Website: home-depot
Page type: delivery-shipping
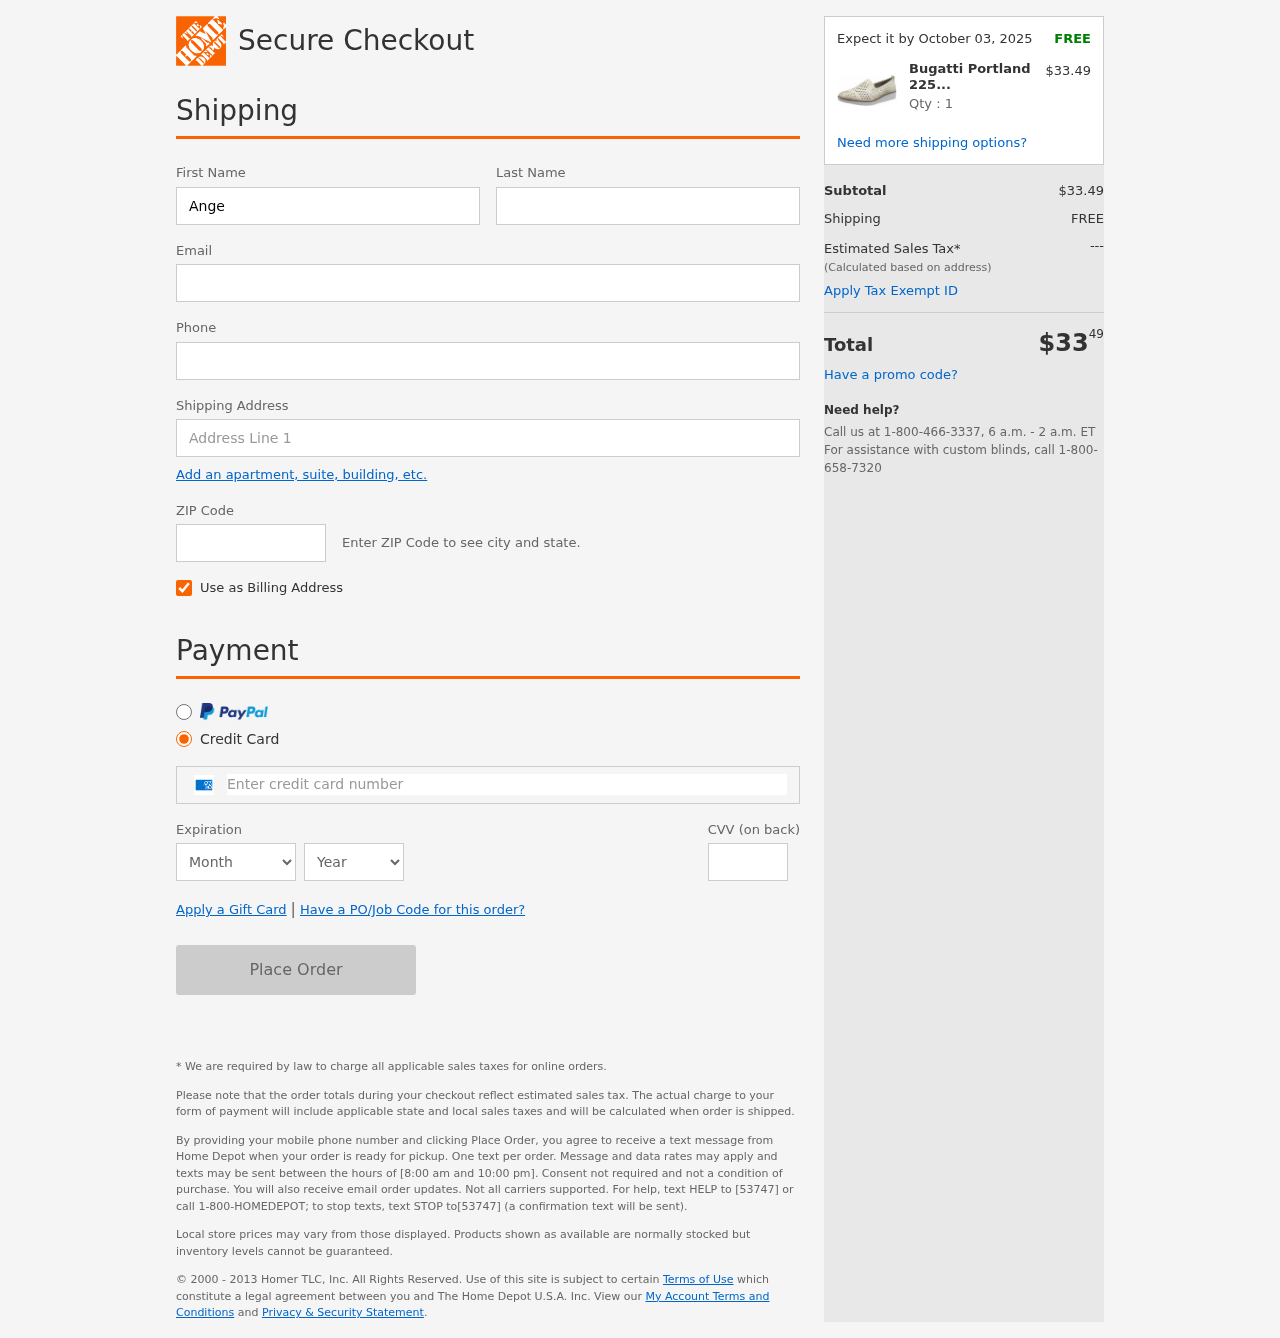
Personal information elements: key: PII_CARD_CVV
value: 8538
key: PII_CARD_EXPIRY_MONTH
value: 07
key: PII_CARD_EXPIRY_YEAR
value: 26
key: PII_CARD_NUMBER
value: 3779 2487 5164 010
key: PII_EMAIL
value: ajohnson@yahoo.com
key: PII_FIRSTNAME
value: Angela
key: PII_LASTNAME
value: Johnson
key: PII_PHONE
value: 8817684283
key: PII_POSTCODE
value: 05178
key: PII_STREET
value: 38357 Fox Club Suite 588
Product elements: key: PRODUCT1_NAME
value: Bugatti Portland 2250076 Loafers, (Puder 74), 5 UK
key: PRODUCT1_PRICE
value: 33.49
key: PRODUCT1_QUANTITY
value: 1
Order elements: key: ORDER_DELIVERY_DATE
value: Expect it by October 03, 2025
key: ORDER_SUBTOTAL
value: $33.49
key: ORDER_SHIPPING_COST
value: FREE
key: ORDER_TOTAL
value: $3349